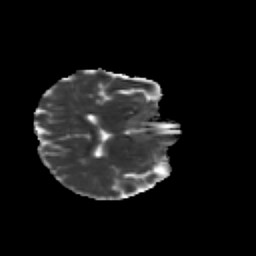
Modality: MD
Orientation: axial
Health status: healthy
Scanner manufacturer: siemens
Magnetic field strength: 3 T
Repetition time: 10 s
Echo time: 0.092 s